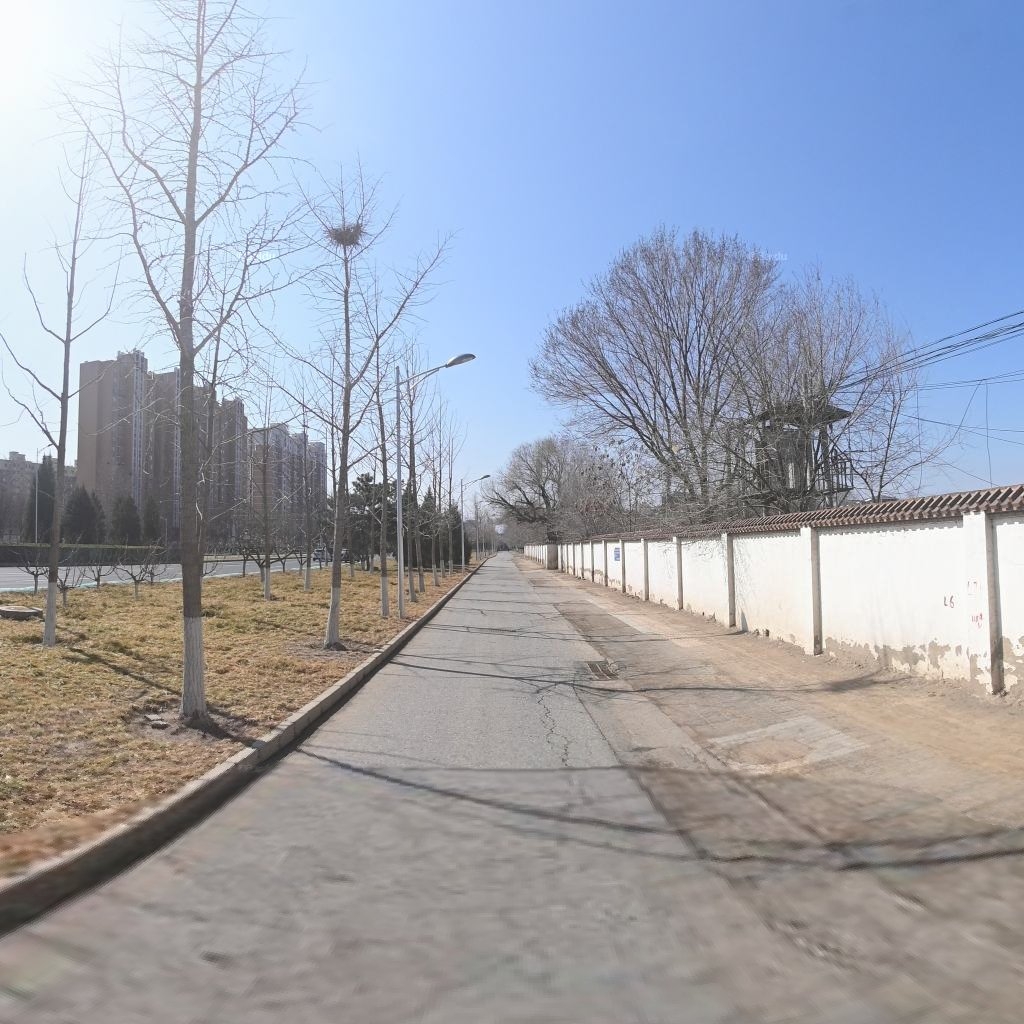
Region: Haidian
Road damage annotations: longitudinal crack, longitudinal crack, longitudinal crack